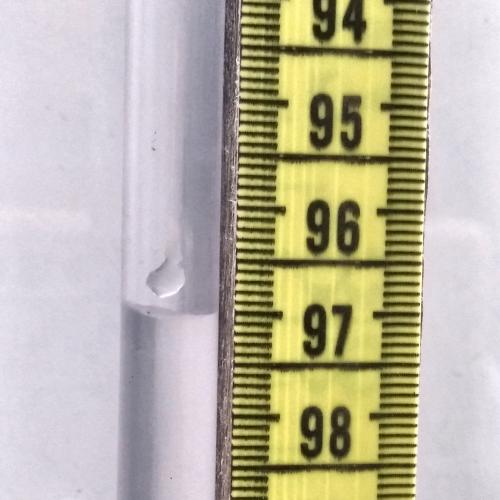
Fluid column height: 97.0 cm